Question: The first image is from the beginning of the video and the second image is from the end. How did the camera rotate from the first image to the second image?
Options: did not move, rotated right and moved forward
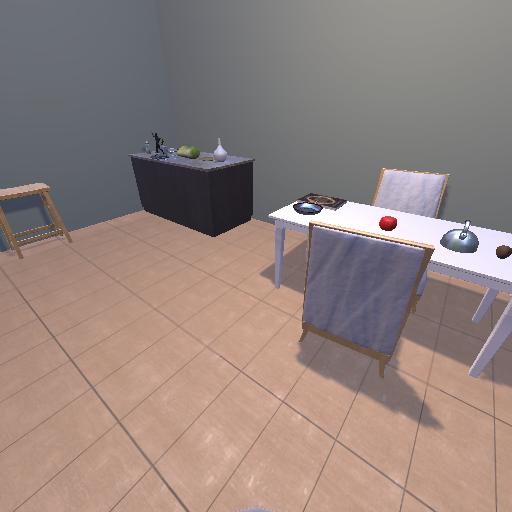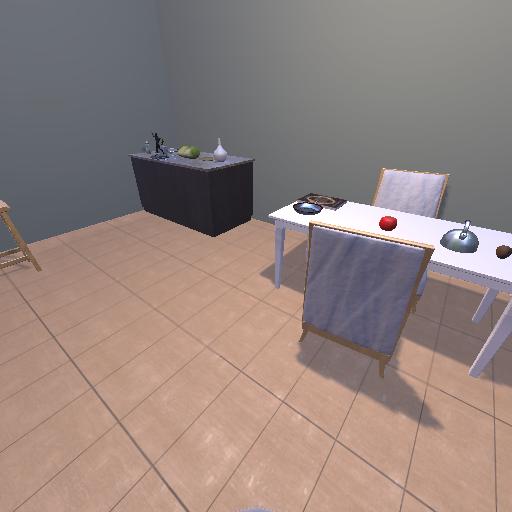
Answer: did not move